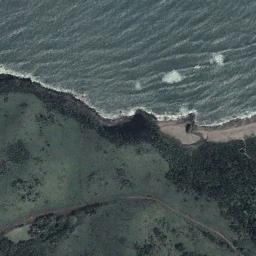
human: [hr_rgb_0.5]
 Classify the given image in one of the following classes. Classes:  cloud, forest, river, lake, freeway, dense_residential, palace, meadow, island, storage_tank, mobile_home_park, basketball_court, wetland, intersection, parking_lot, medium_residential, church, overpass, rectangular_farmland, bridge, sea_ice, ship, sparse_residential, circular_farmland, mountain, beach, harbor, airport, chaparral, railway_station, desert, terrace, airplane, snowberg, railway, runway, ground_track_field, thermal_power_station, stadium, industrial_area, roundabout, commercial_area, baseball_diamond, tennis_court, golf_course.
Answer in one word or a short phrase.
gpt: beach